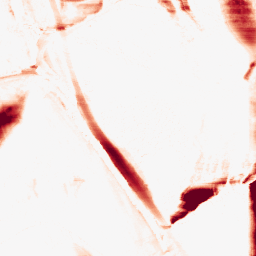
Category: morphological
Decomposition family: morphological_ellipse
Decomposition parameters: operation: opening
width: 5
height: 50
Upsampling method: quintic
Upsampling parameters: scale: 2
Upsampling scale: 2